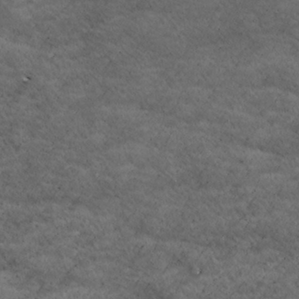
Label: non_frost